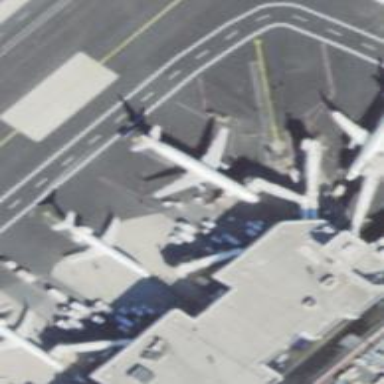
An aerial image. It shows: Airport gate.